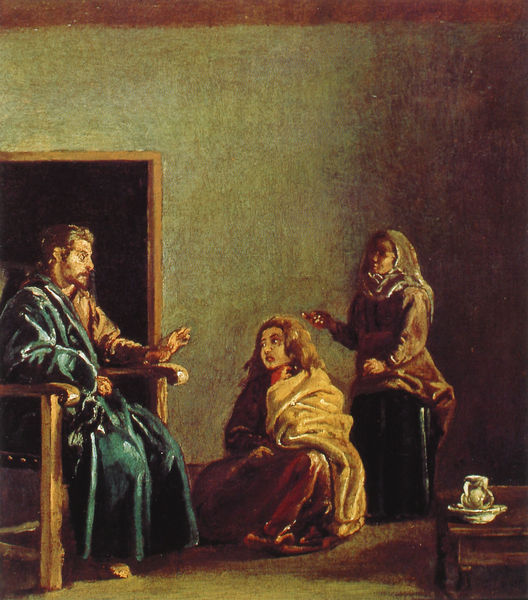
Titel: Christus im Hause von Maria und Martha
Künstler: Diego de Velázquez
Institution: London, National Gallery
Schlagwörter: blau, fuß, gemälde, hand, kopf, mann, schatten, umhang, frauen, grün, menschen, sitzen, braun, frau, frisur, geste, haar, holz, kleid, licht, raum, reden, schwarz, stuhl, tisch, tür, zimmer, blick, rot, tuch, gespräch, malerei, bart, wand, augen, rahmen, schüssel, teller, bild, gewand, haare, interieur, mantel, sessel, sitzend, tücher, gewänder, kind, vater, kanne, krug, unterhaltung, angst, wild, sprechen, kopftuch, durchgang, laken, spanisch, lehnstuhl, hocken, geschirr, knien, belehren, armut, bitten, umahng, schreck, waschschüssel, hockend, erwarten, kämmend, dienrein, brauemund, enzimmer, spiebart, enkopftuch